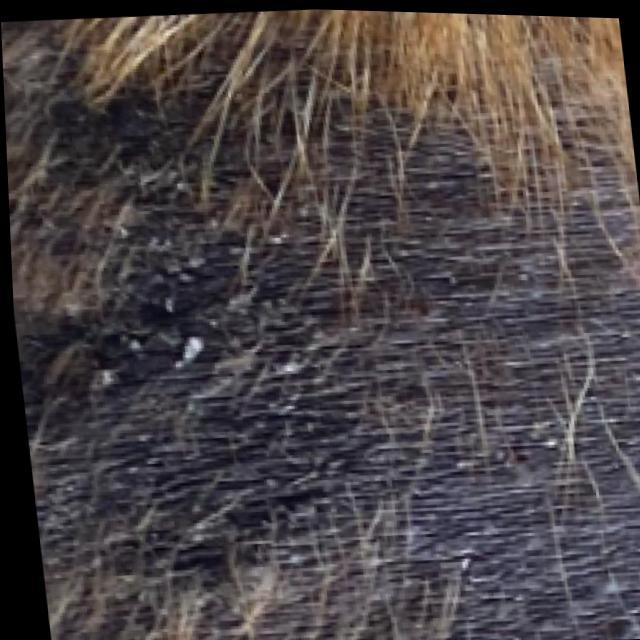
Canine demodicosis (Demodex mange) — caused by Demodex canis mites. Presents with alopecia, follicular papules, pustules, and comedones. Often localized on face and forelimbs.